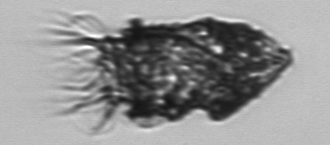
Label: Tintinnopsis